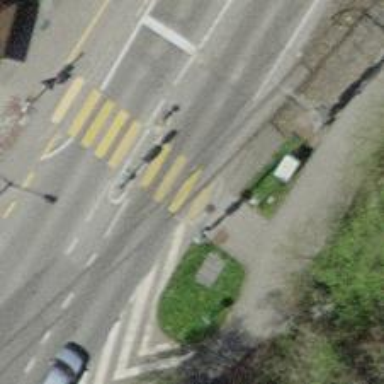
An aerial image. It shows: Railway crossing with traffic signals.